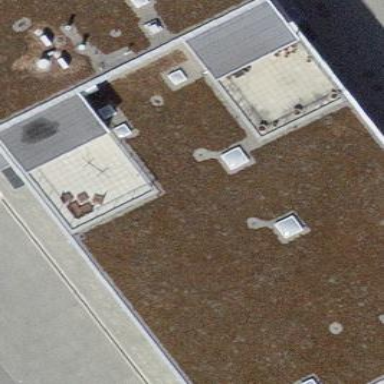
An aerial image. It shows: Commercial building.